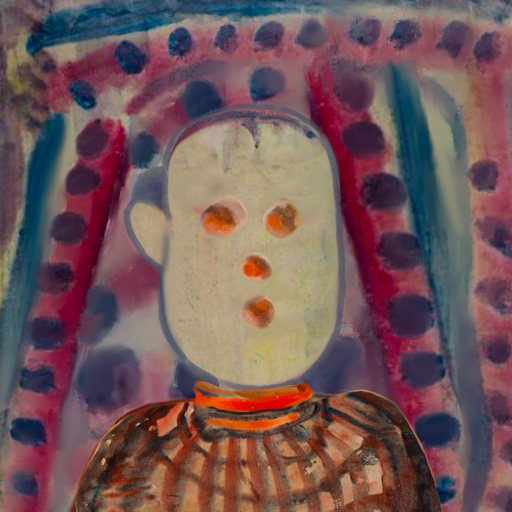
Background: HillGirl, Head And Neck Front: Hill_Girl, Face Front: Rupkatha, Bust: Orphan, Hair Front: Blank, Head Accessory: Blank, Second Necklace: Blank, Necklace: Experience, Baby: Blank